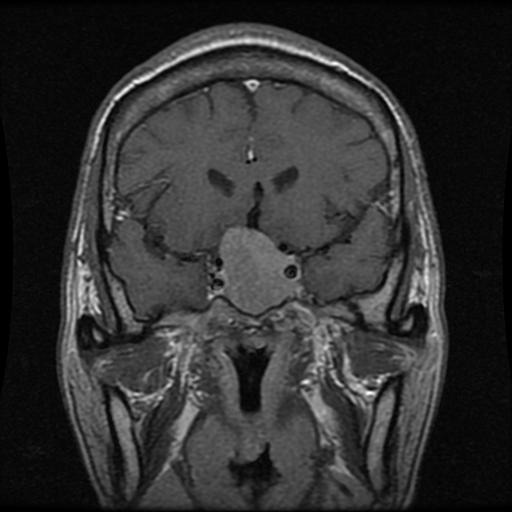
Label: pituitary